Question: I have developed a mobile chat application using phonegap, jQuerymobile, nodejs(socket.io) . It is working good in android and iphone without any code modification. Now client wants the same to be ported to Windows Mobile Phone 7.I changed some code to make it work on Windows Mobile phone. Every functionality is working well except socket.io . And in <URL> . Please help me out ...
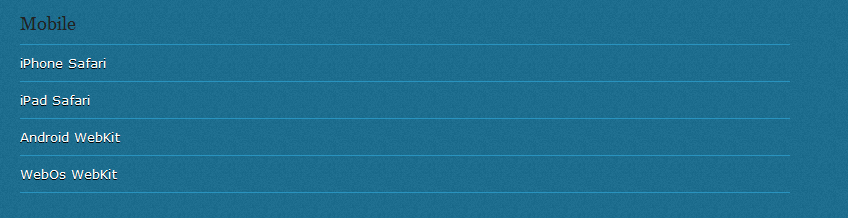
Answer: Although Internet Explorer on Windows Phone 7.5/7.8 is based on IE9, it doesn't have all of its features - unfortunately, .
To confirm this, I ran the Windows Phone 7 and Windows Phone 8 emulators and directed Internet Explorer to <URL>.
WP7 (IE9) showed 'Sockets not supported' and Windows Phone 8 (IE10) showed 'Socket open'.